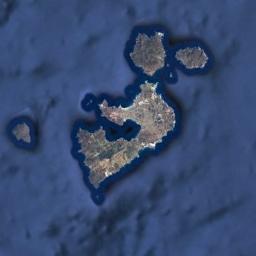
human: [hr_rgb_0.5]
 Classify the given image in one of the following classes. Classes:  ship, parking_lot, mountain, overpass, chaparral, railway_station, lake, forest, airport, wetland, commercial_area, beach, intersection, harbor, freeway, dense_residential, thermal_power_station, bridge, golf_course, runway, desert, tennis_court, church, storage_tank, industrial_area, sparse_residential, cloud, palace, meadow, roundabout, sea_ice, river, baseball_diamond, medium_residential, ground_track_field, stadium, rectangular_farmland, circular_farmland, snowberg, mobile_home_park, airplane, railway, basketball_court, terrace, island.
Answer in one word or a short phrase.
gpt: island